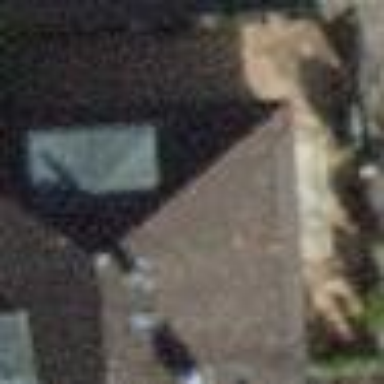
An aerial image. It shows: View of roof of building.